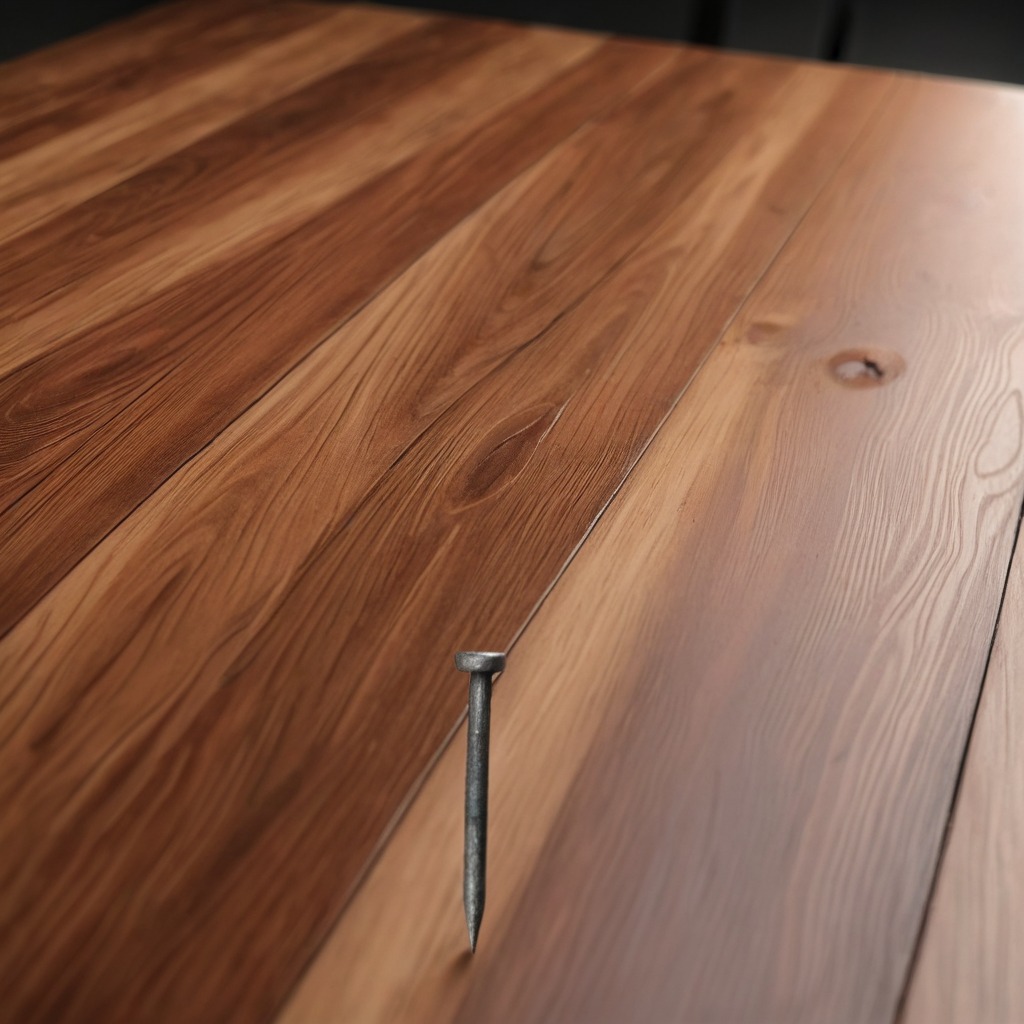
An iron nail is lying on a wooden table in a carpentry studio rich wood textures side lighting.